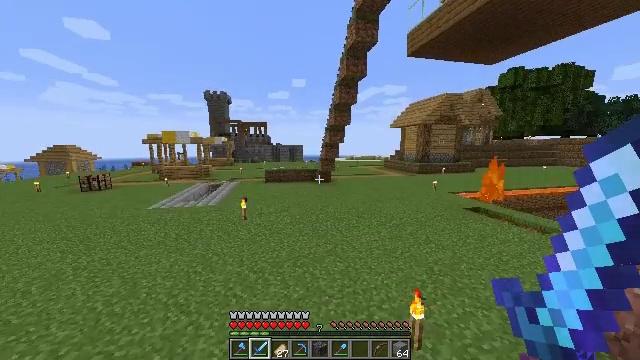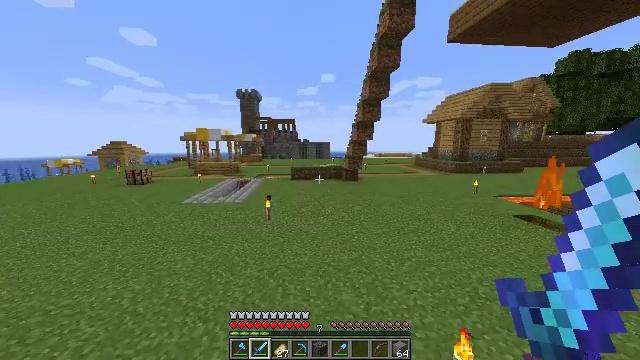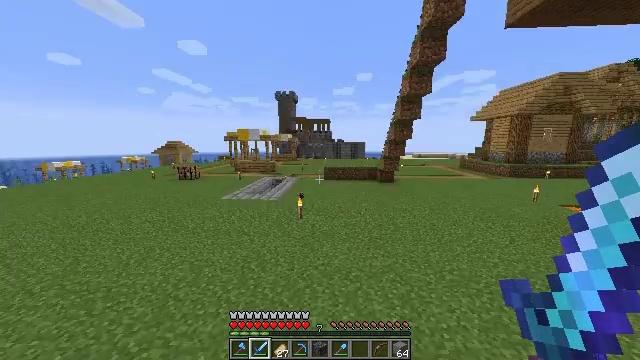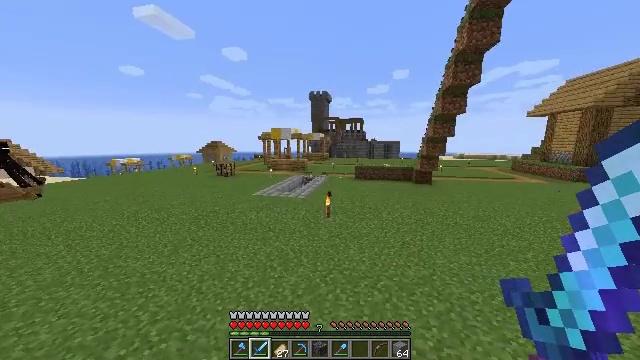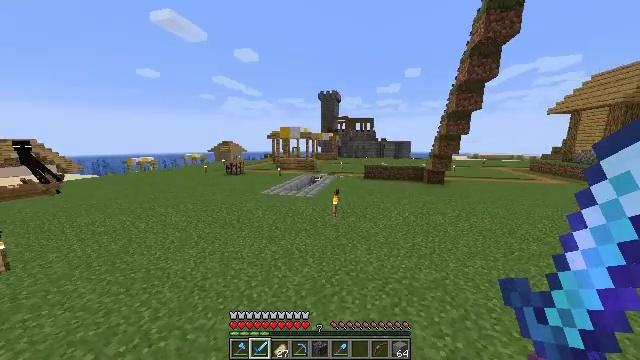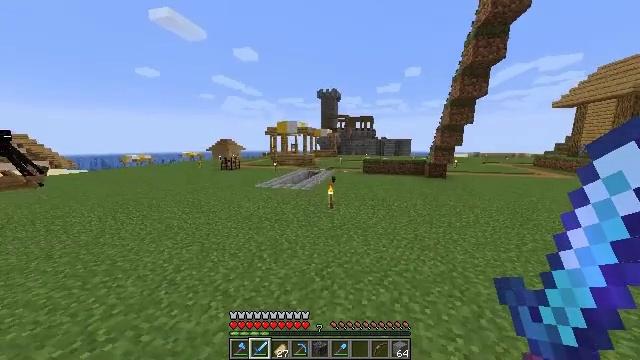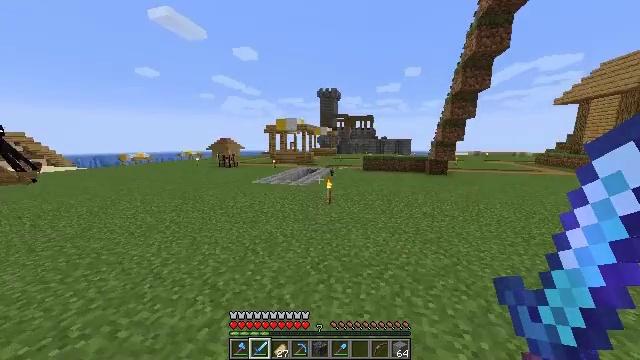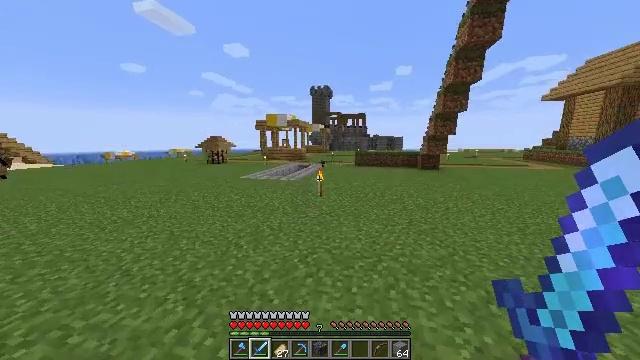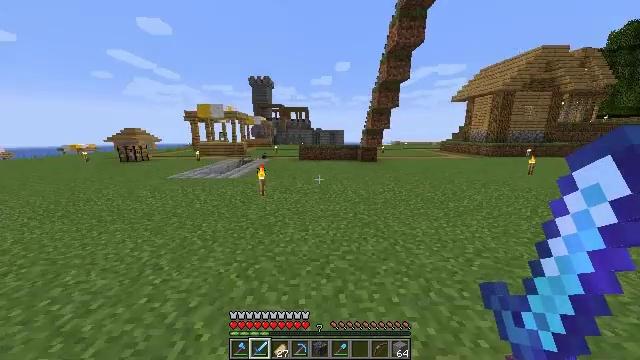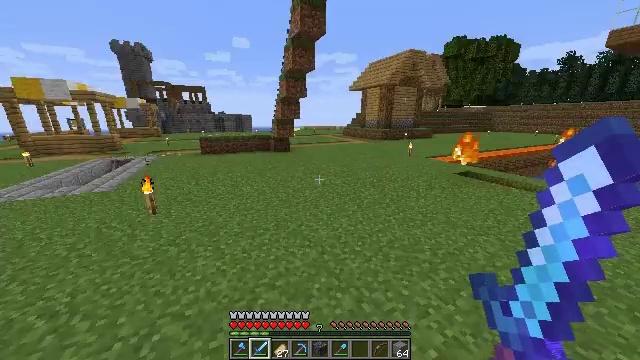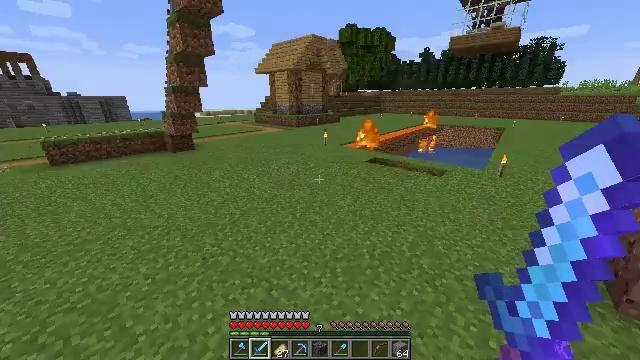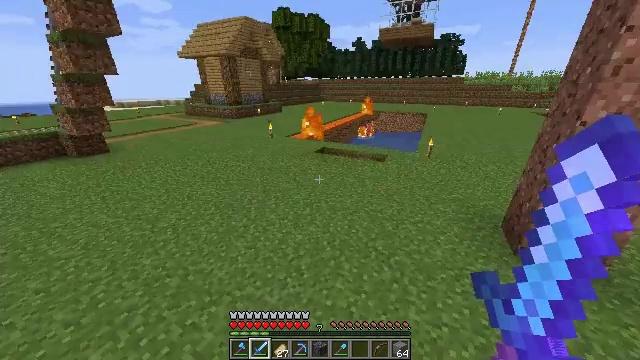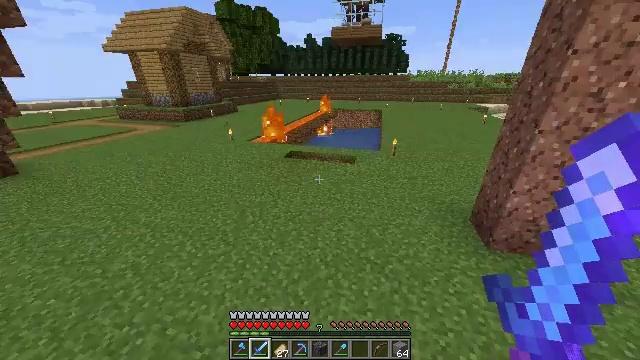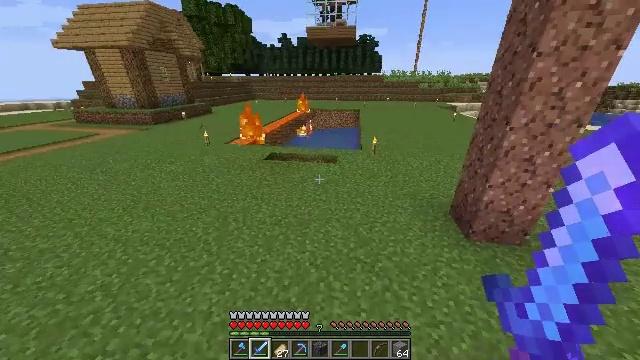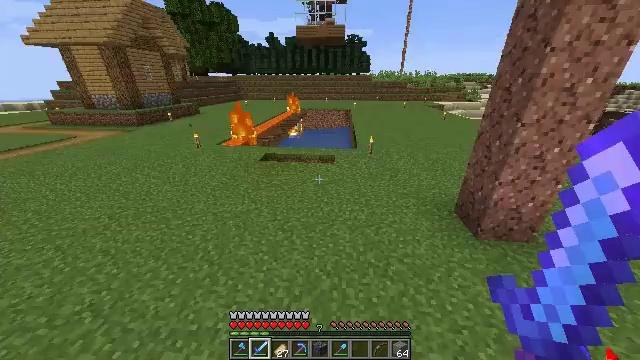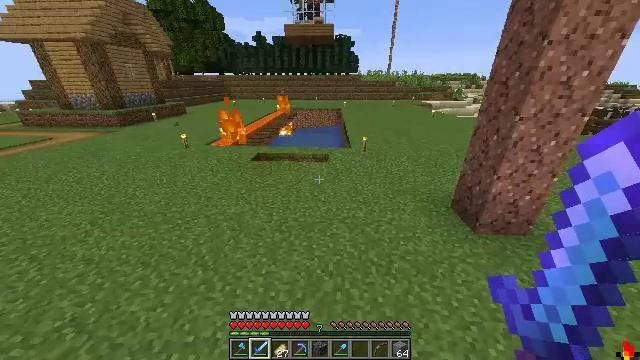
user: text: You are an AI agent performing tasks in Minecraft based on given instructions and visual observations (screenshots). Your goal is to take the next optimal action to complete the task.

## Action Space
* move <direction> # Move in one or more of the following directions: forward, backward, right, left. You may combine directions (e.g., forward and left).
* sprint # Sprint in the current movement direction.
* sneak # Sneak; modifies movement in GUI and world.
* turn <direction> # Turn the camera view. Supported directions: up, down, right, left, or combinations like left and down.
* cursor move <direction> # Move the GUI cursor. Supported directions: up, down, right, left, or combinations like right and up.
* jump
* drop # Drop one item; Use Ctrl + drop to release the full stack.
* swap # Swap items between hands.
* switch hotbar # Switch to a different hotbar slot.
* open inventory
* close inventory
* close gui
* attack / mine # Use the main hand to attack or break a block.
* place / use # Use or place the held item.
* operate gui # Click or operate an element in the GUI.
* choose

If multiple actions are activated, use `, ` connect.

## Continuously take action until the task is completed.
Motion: motion action
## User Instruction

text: Craft an iron trapdoor with iron ingots.
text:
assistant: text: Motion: move forward, turn left and down, jump
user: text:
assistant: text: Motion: move forward, turn left, jump
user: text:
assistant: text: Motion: move forward, turn left, jump
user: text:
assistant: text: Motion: move forward, turn left, jump
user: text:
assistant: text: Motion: move forward, jump
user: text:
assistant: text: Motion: move forward, jump
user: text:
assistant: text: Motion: move forward, sprint, turn right, jump
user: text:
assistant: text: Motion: move forward, sprint, turn right and down, jump
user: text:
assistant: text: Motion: move forward, sprint, turn right and down, jump
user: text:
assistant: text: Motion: move forward, sprint, turn right and down, jump
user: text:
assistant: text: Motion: move forward, turn right and down, jump
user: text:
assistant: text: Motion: move forward, turn right, jump
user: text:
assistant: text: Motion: move forward, turn right, jump
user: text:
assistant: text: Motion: move forward, turn right, jump
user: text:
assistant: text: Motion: move forward, turn right, jump
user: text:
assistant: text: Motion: move forward, turn right, jump
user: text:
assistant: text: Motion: move forward, turn right, jump
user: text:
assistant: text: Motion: move forward, sprint, turn right, jump
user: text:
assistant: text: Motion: move forward, sprint, jump
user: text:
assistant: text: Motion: move forward, sprint, jump
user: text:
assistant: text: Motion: move forward, sprint, jump
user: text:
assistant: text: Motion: move forward, sprint, jump
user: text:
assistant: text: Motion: move forward, jump
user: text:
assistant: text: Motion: move forward, turn right, jump
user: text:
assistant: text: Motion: move forward, turn right and down, jump
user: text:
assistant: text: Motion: move forward, turn right and down, jump
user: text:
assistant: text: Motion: move forward, turn right and down, jump
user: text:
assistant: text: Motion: move forward, turn right and down, jump
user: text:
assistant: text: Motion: move forward, turn right and down, jump
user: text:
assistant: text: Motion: move forward, sprint, turn right and down, jump